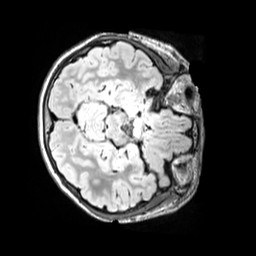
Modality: FLAIR
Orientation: axial
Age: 12
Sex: female
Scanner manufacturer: siemens
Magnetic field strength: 3 T
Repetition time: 5 s
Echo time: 0.388 s